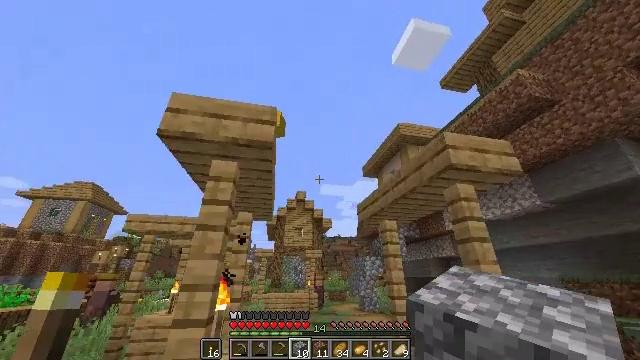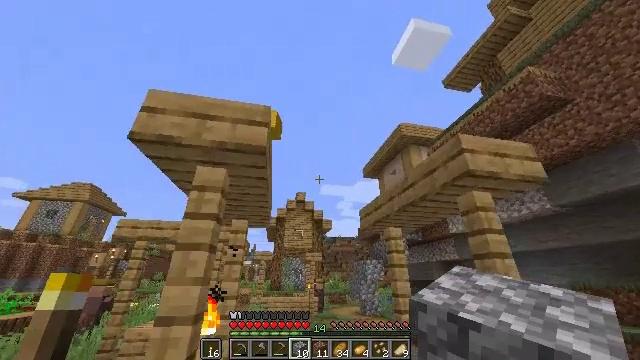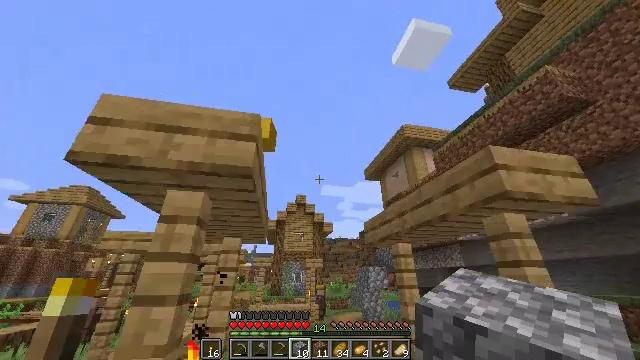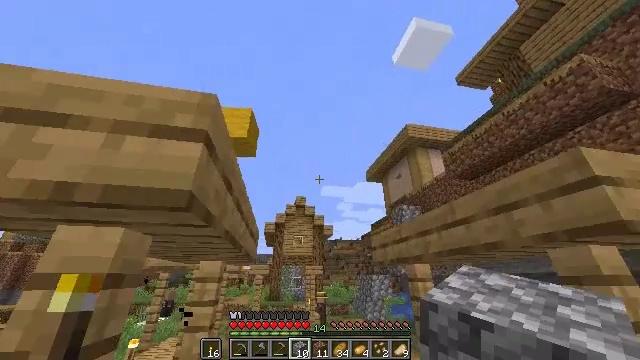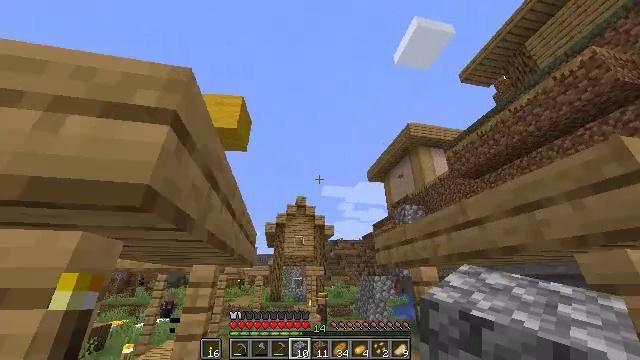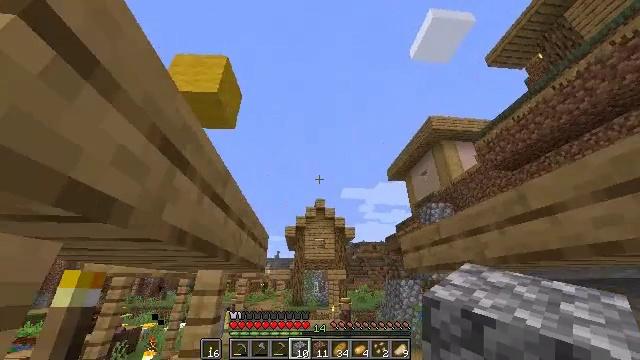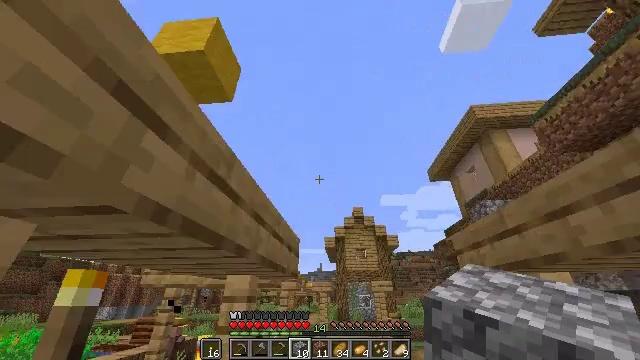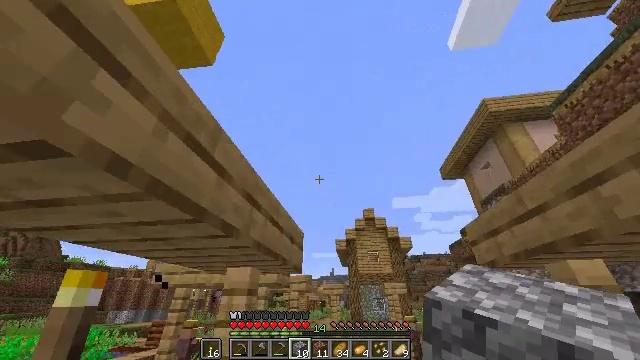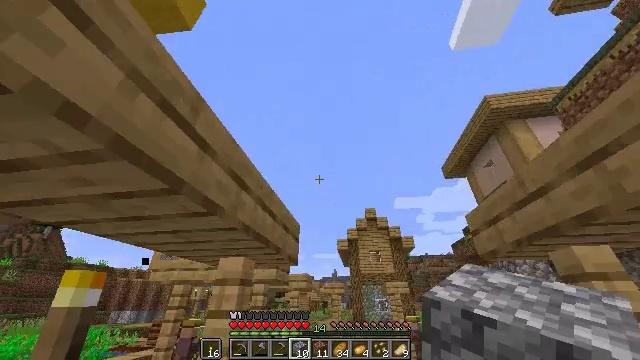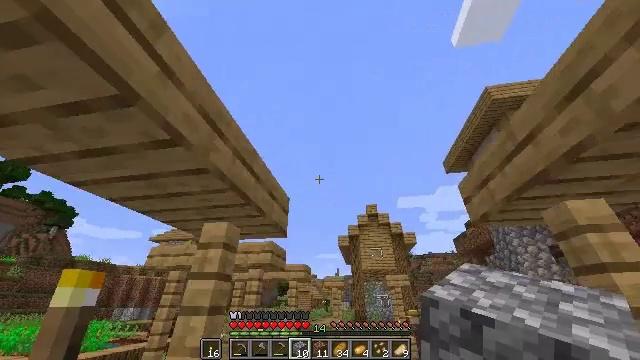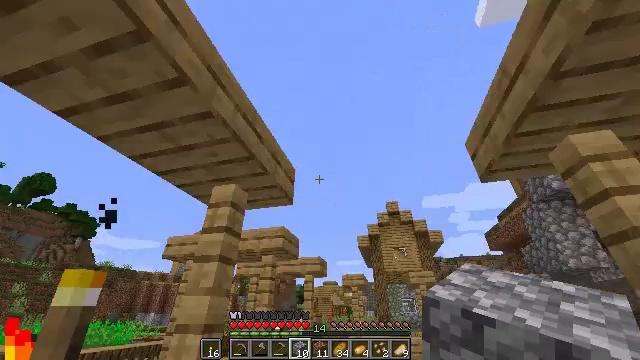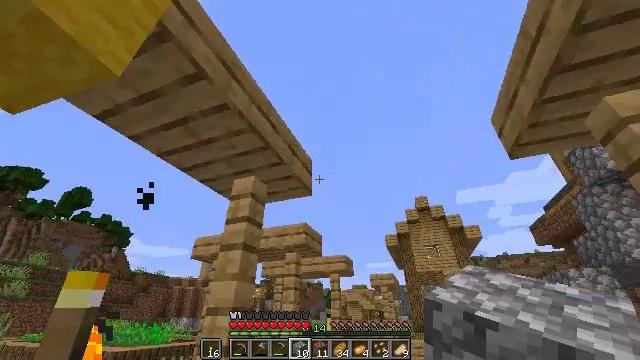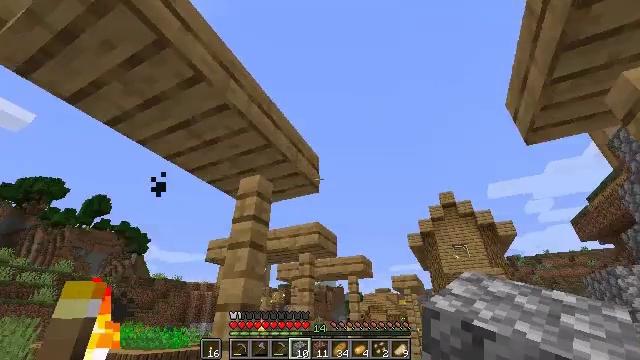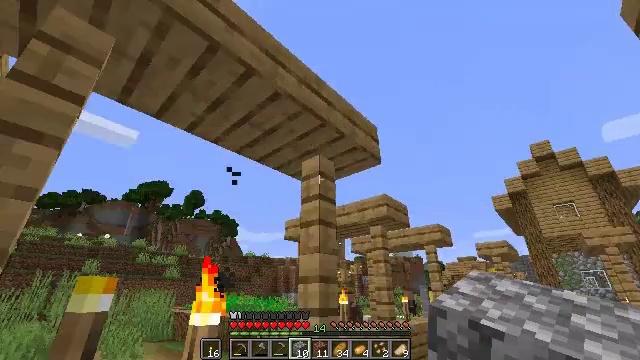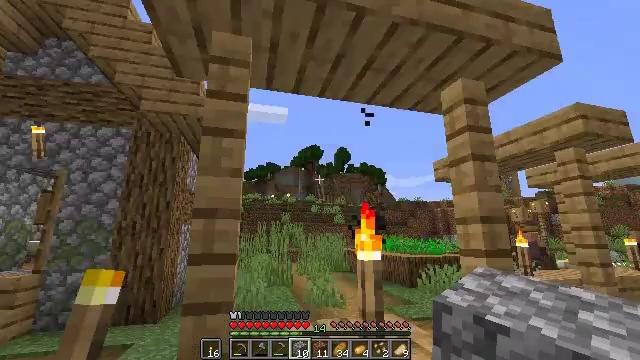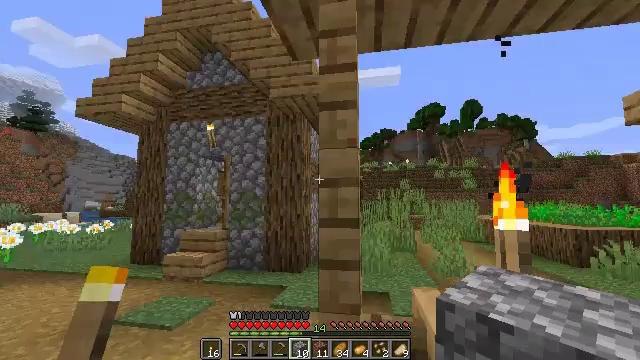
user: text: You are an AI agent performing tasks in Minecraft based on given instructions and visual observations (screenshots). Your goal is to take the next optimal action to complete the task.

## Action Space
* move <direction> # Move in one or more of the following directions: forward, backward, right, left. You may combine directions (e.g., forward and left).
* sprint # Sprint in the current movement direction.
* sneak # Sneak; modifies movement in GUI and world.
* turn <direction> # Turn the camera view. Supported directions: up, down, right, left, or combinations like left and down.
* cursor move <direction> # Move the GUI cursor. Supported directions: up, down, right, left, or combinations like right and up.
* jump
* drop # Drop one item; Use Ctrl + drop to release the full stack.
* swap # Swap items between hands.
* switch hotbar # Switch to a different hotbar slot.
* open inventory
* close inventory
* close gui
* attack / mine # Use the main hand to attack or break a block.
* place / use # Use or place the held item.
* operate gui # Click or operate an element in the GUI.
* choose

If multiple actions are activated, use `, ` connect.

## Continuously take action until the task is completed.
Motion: motion action
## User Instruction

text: Use a crafting table to craft a yellow bed.
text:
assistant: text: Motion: move forward, sprint, jump
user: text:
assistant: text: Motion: move forward, sprint, jump
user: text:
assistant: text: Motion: move forward, sprint, jump
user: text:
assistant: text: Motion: move forward and move right, sprint, jump
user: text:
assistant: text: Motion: move forward and move right, turn left
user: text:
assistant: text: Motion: move forward and move right, turn left and up
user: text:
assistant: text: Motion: move forward and move right, turn left and up
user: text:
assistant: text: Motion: move forward and move right
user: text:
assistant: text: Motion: no_op
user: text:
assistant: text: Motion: turn left
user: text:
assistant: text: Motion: turn left
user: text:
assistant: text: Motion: turn left
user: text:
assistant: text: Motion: turn left and down
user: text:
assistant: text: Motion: turn left and down
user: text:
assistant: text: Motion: turn left and down
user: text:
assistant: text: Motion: turn left
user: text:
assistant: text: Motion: turn left and up
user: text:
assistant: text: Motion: move forward, sprint, turn left and up
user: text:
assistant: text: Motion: move forward, sprint
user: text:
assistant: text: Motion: move forward, sprint, turn right and up
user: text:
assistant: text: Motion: move forward, sprint
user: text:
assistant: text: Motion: move forward, sprint
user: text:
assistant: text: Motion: move forward, sprint
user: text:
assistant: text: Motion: move forward, sprint, turn right
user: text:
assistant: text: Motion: move forward, sprint, turn right and down
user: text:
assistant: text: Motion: move forward, sprint, turn right and down
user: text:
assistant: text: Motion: move forward, sprint, turn right
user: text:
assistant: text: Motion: move forward, sprint
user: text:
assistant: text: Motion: move forward, sprint
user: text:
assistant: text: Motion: move forward, sprint